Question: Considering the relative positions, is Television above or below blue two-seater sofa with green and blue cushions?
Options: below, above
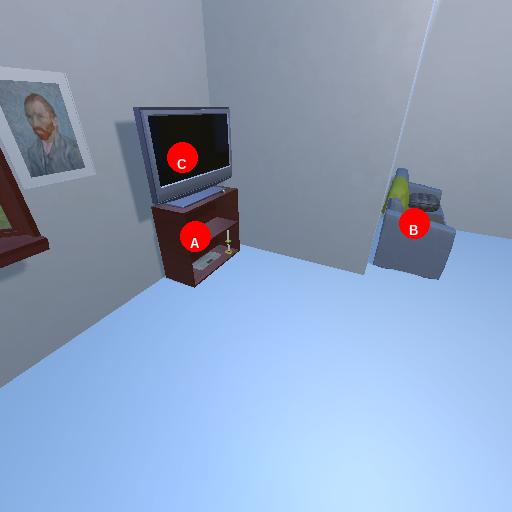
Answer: below